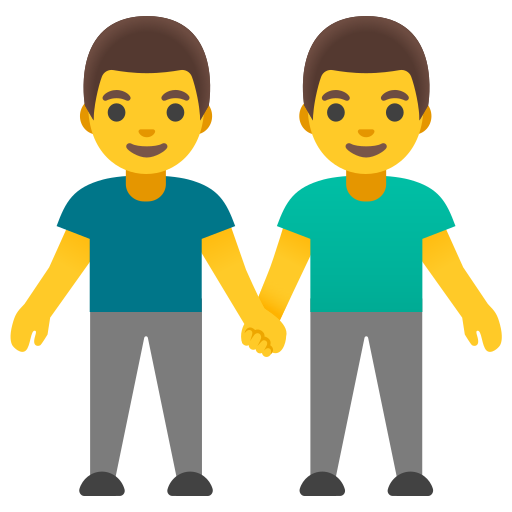
Emoji: 👬